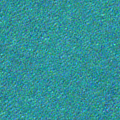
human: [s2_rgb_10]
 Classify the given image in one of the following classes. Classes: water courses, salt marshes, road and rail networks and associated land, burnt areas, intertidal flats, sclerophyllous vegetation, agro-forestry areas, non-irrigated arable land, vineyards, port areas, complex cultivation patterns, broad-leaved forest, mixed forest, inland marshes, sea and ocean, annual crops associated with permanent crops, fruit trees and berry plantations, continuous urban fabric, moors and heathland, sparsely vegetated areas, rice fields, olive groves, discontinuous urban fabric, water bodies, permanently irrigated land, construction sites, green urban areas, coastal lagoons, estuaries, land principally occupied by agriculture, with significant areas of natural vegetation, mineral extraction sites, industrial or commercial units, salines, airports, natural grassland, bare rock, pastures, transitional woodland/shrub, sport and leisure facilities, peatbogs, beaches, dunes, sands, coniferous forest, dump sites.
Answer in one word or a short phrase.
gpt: sea and ocean